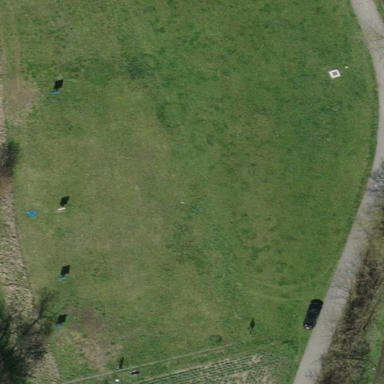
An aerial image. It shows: Archery pitch used for leisure and sports.